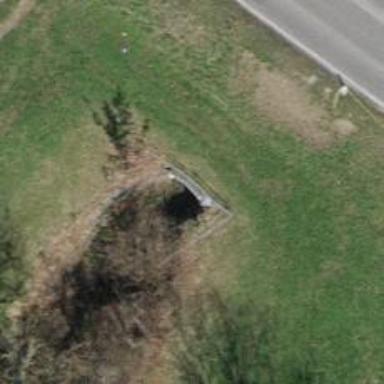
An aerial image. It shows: Culvert tunnel.